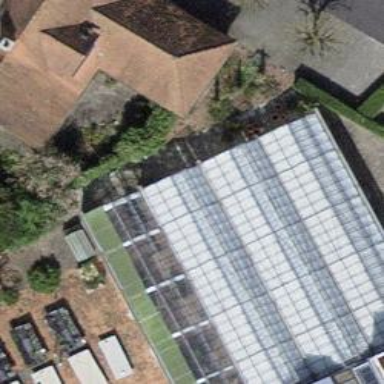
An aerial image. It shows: Greenhouse building.